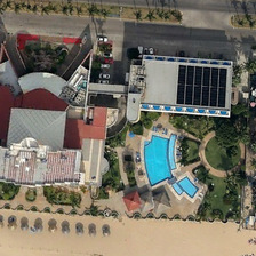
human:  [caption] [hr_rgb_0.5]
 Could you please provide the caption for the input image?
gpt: The curved S-shaped swimming pool is located at the corner of the resort near the beach.

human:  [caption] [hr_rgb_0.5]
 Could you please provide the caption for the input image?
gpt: here lies a smart resort with swimming pools and several buildings surrounded by sand .

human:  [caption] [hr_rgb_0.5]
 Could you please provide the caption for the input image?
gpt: near the beach  the s shaped swimming pool is at the corner of the resort .

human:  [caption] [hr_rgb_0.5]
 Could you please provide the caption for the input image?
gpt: The shape of the arc is in the corner of the resort near the beach.

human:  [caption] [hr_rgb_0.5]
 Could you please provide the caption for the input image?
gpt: arc swimming is at the corner of the resort near the beach.